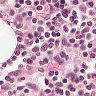
Metastatic tissue present: no